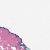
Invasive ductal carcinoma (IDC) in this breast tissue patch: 0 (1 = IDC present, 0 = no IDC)